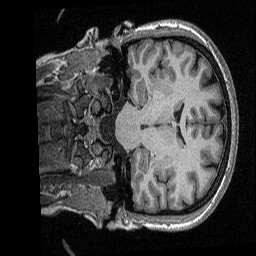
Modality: T1w
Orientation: coronal
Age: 31
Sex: female
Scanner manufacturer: siemens
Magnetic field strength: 3 T
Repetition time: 2.3 s
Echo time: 0.00298 s